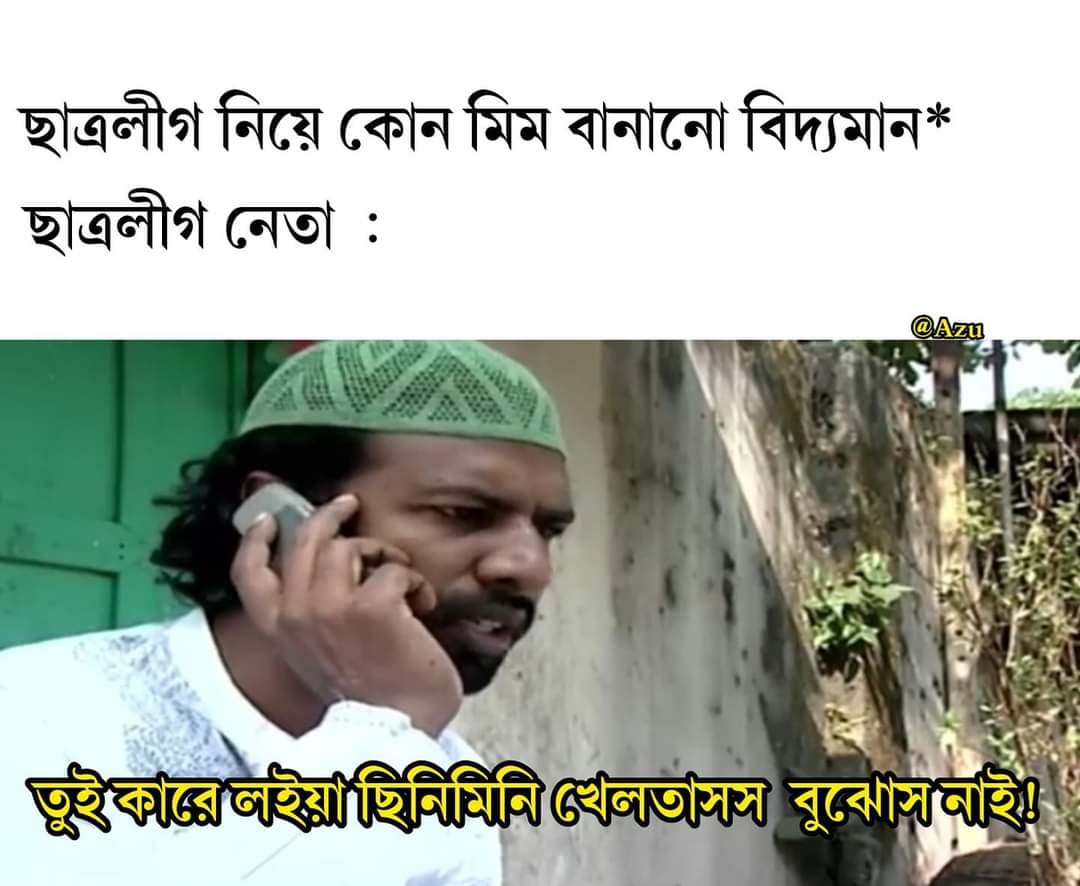
Text: ছাত্রলীগ নিয়ে কোন মিম বানানো বিদ্যমান* ছাত্রলীগ নেতা: তুই কারে লইয়া ছিনিমিনি খেলতাসস বুঝোস নাই !
Label: Hate
Hate category: Political
Targeted group: Organization